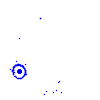
Particle: electron